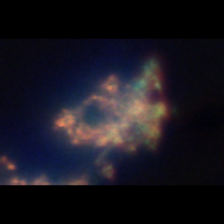
Taxon: Unknown_detritus
Group: Unknown